Interaction volume radius: 10 \u00c5
Interaction volume height: 25 \u00c5
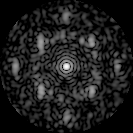
Disorder parameter: 0.5638